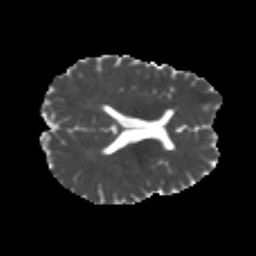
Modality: MD
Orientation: axial
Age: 20
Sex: male
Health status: healthy
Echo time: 0.074 s